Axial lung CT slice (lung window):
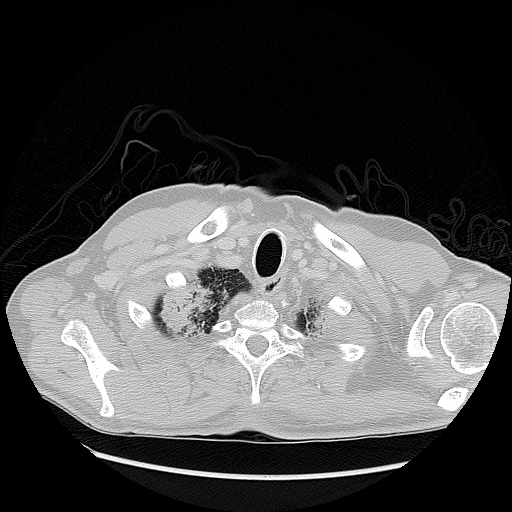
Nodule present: no